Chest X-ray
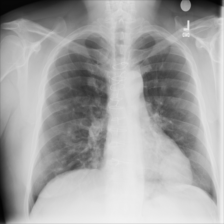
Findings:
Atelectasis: negative
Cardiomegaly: negative
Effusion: negative
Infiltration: negative
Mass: positive
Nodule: positive
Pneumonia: negative
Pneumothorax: negative
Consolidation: negative
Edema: negative
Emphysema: negative
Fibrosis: negative
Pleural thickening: negative
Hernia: negative